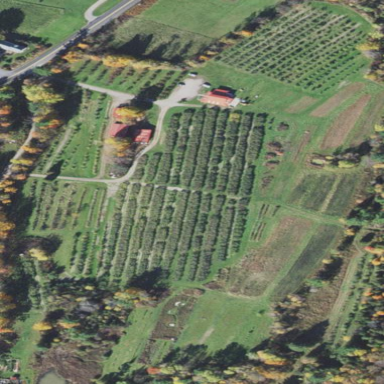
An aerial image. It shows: Orchard.